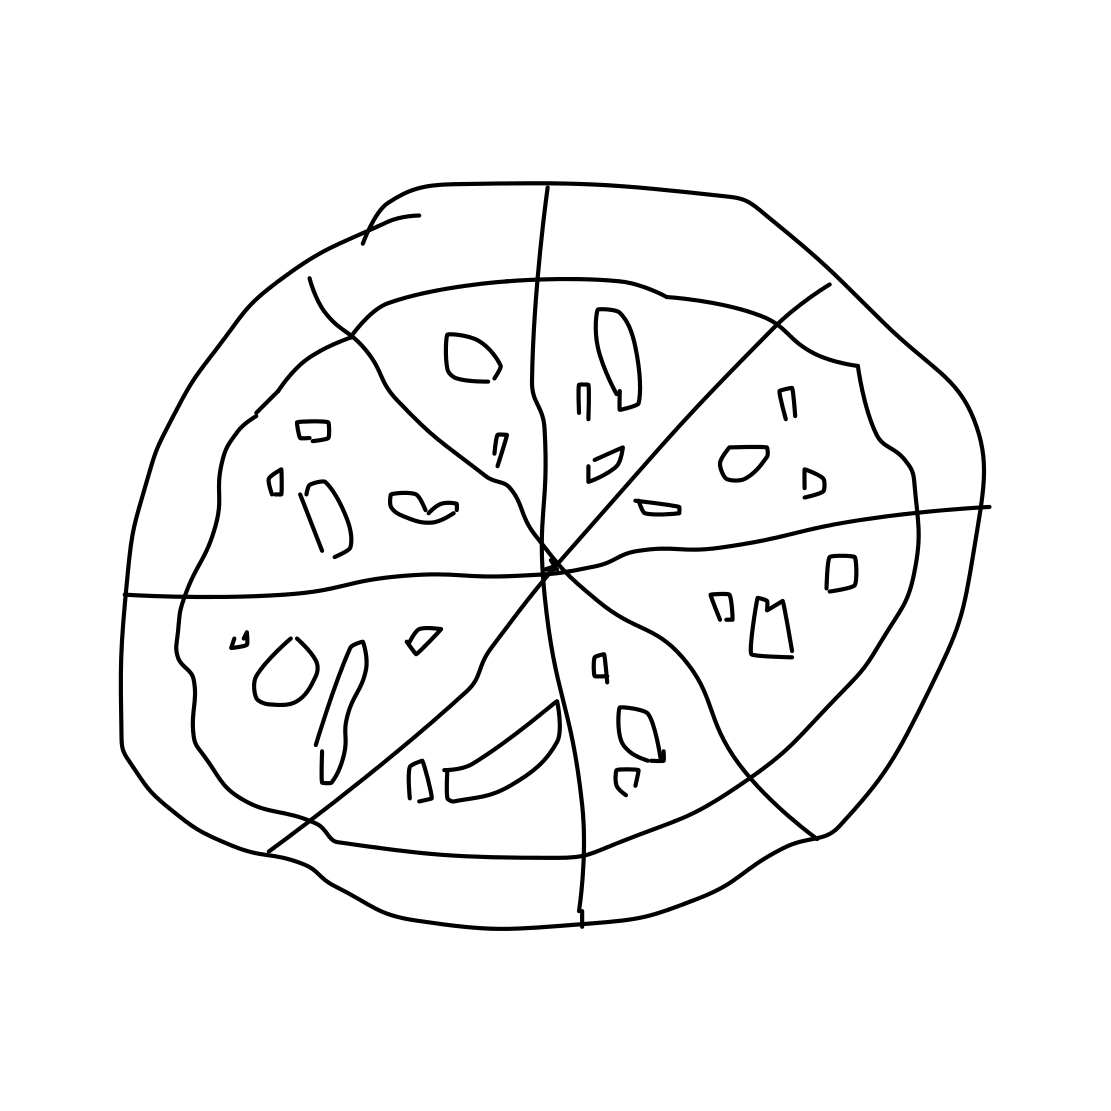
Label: pizza